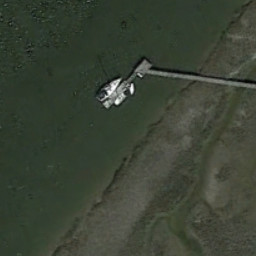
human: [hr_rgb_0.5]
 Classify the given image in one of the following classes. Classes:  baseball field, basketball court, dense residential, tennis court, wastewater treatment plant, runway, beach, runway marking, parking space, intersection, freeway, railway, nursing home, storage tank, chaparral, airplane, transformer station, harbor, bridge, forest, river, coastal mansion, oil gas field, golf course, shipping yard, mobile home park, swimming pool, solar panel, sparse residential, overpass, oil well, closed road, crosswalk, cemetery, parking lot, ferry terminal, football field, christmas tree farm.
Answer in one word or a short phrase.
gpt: ferry terminal